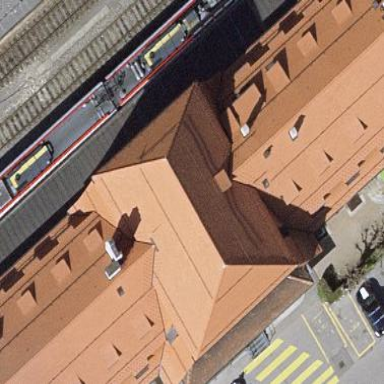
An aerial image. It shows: Train station building.